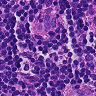
Metastatic tissue present: no